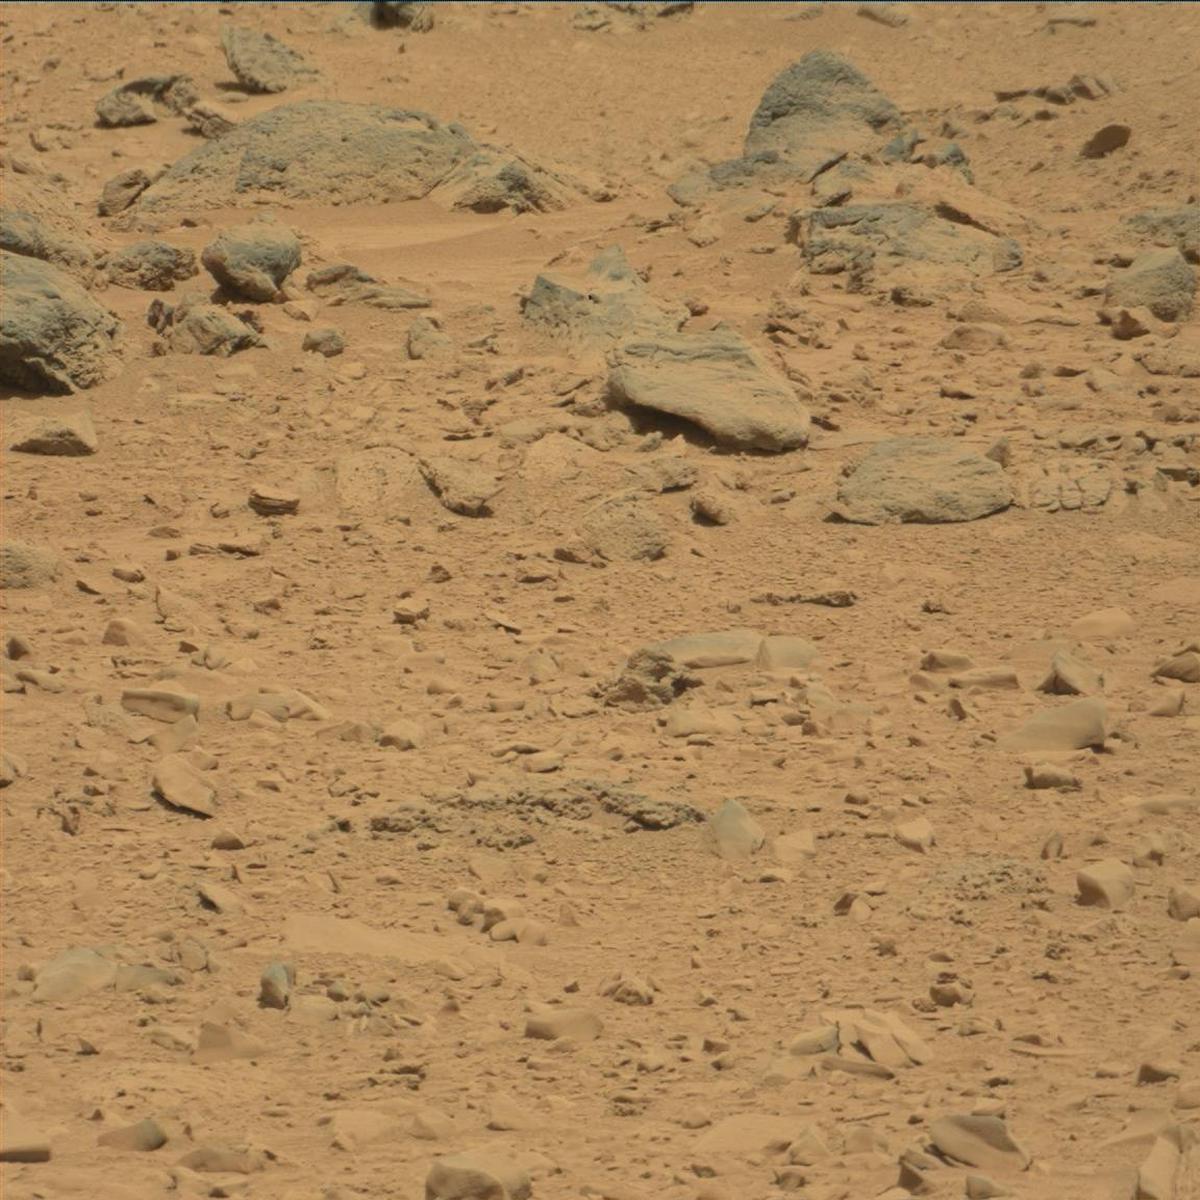
Terrain classes present: Bedrock, Sand / Soil